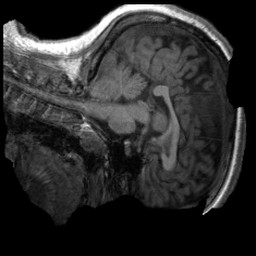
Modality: T1w
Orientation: sagittal
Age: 19
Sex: female
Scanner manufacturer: siemens
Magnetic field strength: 3 T
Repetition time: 2.3 s
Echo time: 0.00232 s